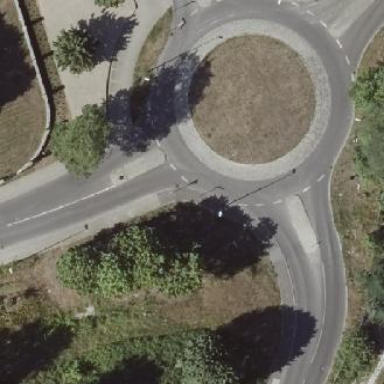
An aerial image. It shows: Unclassified road with asphalt surface leading to roundabout.